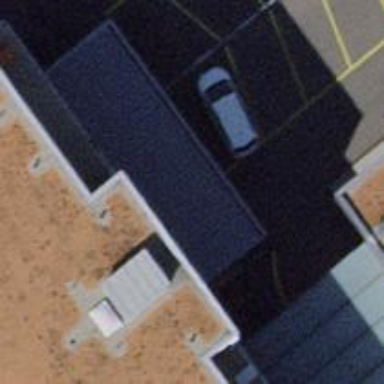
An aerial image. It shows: Car wash facility.